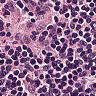
Metastatic tissue present: no